Question: I have two points at the end of a line.
I need to get the end coordinates of a translation of this line.
The translation will be a parallel line that is a distance d from the original line.
here is an image of what i need:

So I need a function that I can pass these two points and the distance and get the two new coordinates in returns.
I have been stuck on this problem for a while. Any help will be appreciated!
Thanks you!
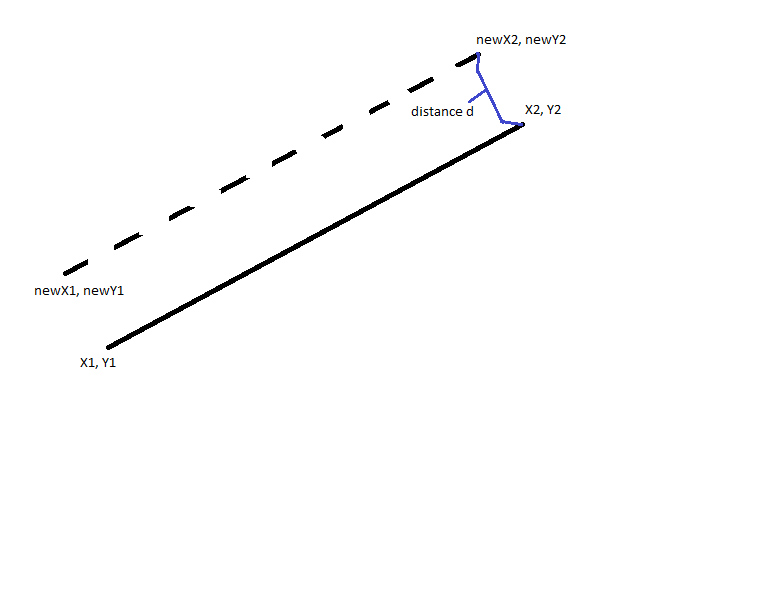
Answer: The new co-ordinates will be the resulting vector of
> distance multiplied by of which direction it's moving, added to the point.
Given the two points of the line, you will need to calculate the normal of the vector joining these points. <URL>
this vector, multiply by , add to each .